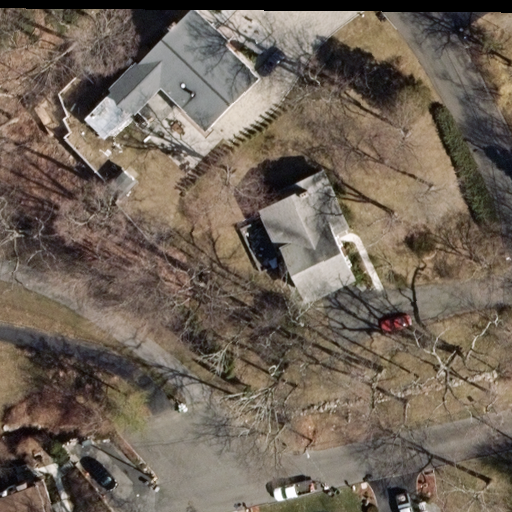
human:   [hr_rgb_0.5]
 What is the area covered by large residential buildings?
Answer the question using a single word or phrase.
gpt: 0m2

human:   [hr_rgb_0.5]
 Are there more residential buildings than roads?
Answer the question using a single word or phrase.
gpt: yes

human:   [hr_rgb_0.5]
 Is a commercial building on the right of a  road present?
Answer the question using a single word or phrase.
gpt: no

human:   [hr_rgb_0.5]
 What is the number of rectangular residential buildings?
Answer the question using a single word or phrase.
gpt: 1

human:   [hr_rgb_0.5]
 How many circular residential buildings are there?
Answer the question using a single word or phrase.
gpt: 0

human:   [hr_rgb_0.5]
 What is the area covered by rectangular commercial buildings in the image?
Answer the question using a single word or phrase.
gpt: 0m2

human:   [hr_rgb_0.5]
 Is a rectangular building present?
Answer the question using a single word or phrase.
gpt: yes

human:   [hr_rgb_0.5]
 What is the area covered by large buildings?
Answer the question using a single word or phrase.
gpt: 0m2

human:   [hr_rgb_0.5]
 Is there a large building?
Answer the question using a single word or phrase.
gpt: no

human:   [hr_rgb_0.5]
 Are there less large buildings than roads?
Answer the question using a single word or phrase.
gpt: yes

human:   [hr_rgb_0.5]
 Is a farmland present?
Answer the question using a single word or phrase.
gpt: no

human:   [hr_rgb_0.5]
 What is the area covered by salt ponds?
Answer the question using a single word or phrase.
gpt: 0m2

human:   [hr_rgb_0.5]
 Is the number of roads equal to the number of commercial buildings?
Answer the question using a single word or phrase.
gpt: no

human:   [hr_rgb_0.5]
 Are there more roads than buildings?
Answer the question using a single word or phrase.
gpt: no

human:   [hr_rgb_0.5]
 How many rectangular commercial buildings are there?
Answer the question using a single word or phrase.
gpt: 0

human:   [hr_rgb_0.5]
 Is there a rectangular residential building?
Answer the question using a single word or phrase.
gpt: yes

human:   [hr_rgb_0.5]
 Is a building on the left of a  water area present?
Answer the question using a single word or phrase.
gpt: no

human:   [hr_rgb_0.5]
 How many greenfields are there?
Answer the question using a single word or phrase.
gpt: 0

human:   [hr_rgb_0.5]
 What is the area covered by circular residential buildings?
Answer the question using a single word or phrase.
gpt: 0m2

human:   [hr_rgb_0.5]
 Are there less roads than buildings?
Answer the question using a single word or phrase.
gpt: yes

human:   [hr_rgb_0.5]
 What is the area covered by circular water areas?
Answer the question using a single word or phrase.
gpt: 0m2

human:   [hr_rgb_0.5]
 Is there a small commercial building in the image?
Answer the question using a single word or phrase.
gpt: no

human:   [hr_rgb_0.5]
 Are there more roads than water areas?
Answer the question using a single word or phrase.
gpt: yes

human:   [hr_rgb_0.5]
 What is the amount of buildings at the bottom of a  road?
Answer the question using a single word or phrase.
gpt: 2

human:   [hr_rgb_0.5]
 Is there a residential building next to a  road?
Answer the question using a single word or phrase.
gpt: yes

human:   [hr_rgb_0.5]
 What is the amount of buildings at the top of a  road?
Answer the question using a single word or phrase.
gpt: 2

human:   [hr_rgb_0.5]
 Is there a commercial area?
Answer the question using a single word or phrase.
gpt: no

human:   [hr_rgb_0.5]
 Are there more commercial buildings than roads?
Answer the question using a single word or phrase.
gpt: no

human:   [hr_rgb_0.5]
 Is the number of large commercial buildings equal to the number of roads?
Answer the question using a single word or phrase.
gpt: no

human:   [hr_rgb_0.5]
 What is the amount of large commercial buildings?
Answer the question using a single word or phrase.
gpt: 0

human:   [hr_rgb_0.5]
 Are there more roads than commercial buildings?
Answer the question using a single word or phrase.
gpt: yes

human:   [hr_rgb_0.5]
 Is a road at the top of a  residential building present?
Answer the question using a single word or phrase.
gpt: yes

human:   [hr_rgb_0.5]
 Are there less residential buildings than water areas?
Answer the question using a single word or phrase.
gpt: no

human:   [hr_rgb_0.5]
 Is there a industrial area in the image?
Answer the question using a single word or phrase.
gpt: no

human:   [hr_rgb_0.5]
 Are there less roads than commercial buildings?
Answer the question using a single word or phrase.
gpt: no

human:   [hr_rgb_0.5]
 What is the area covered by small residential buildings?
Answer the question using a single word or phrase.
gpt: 46m2